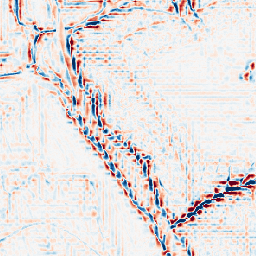
Category: wavelet
Decomposition family: wavelet_dwt
Decomposition parameters: wavelet: db2
level: 3
Upsampling method: edge_directed
Upsampling parameters: scale: 2
Upsampling scale: 2